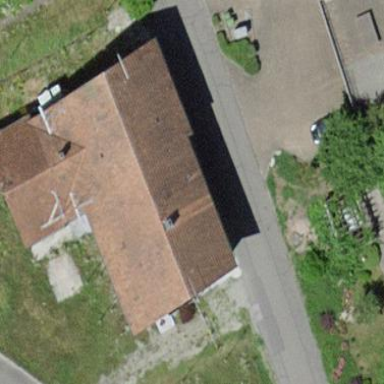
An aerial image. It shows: Building with tiled roof.